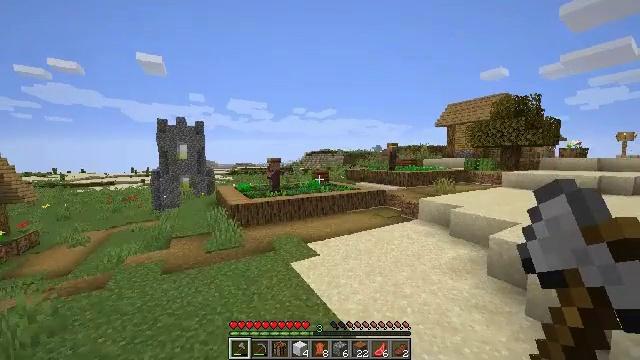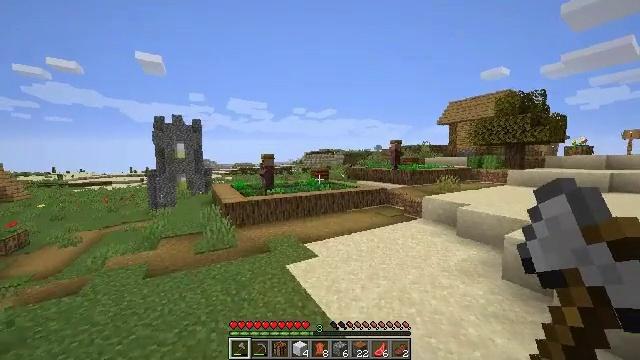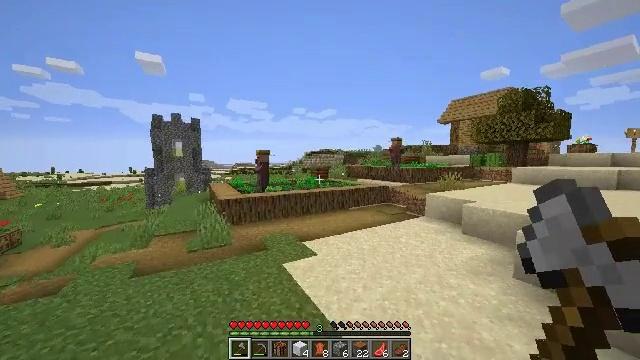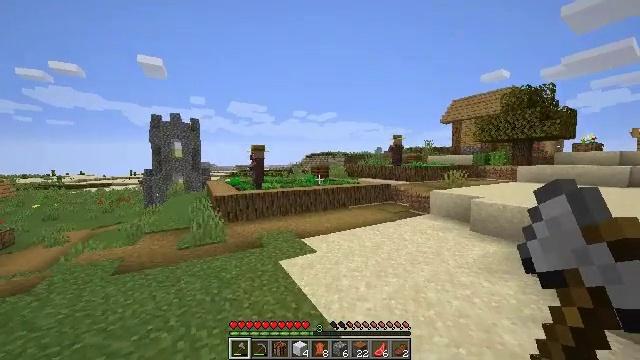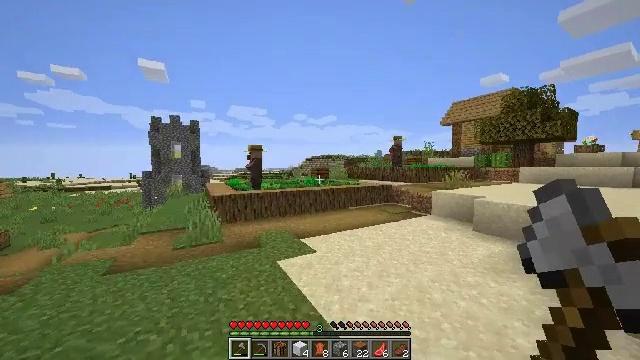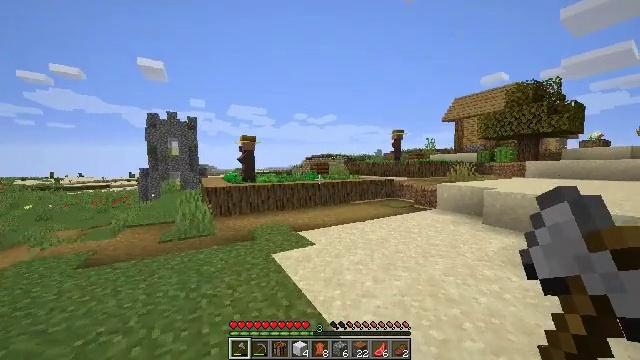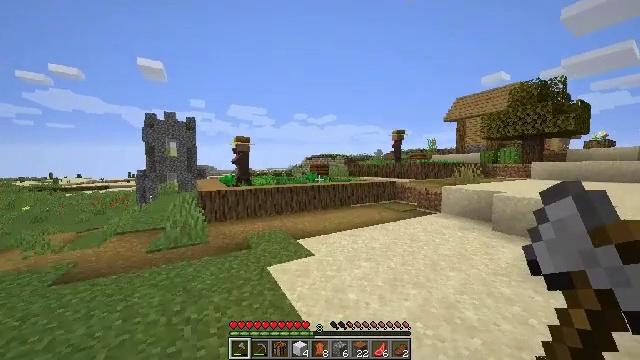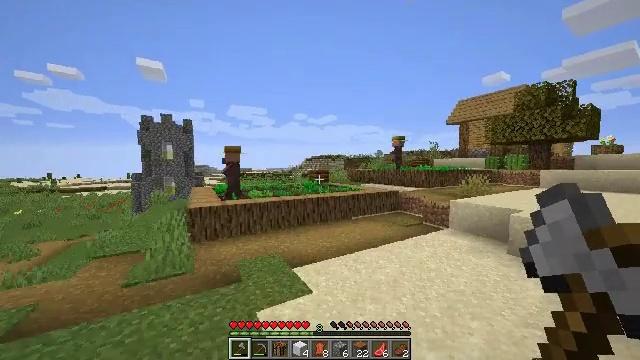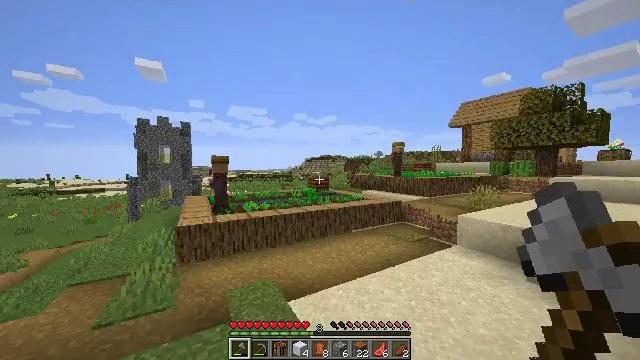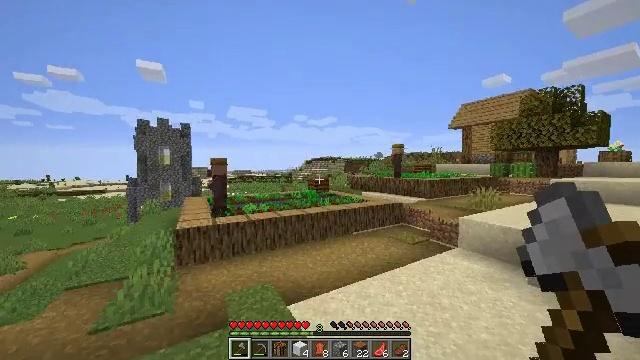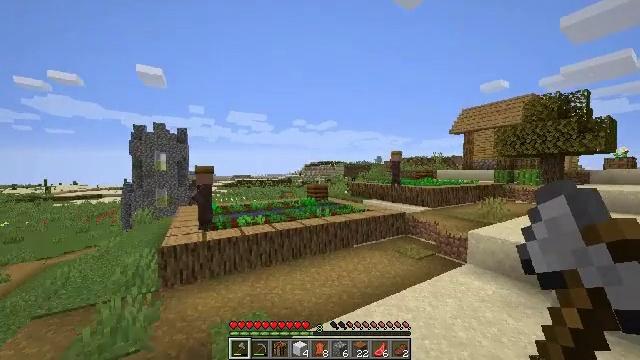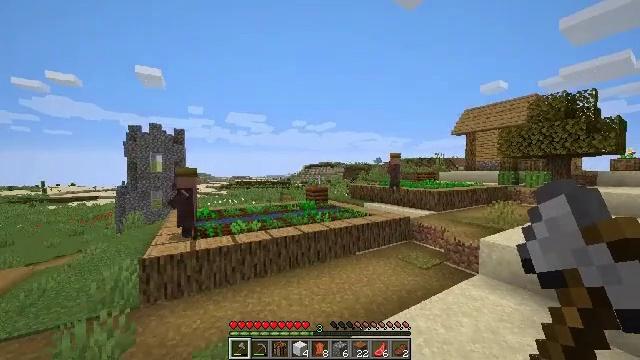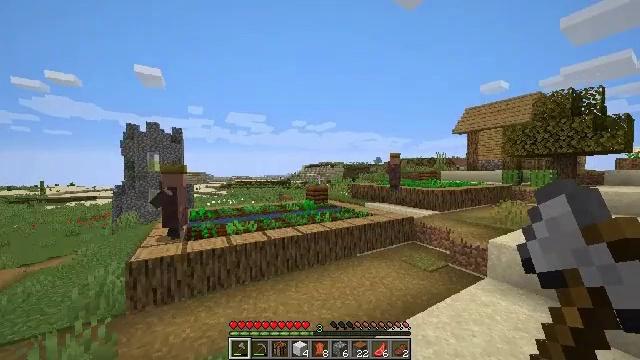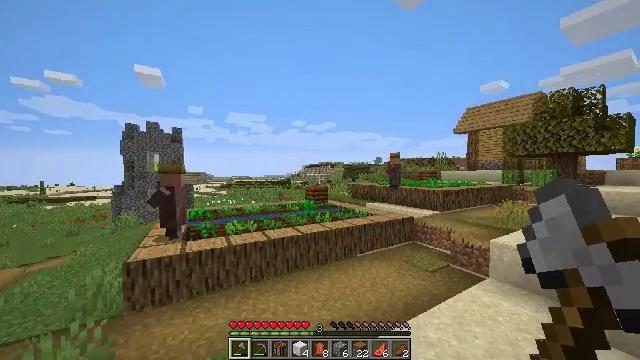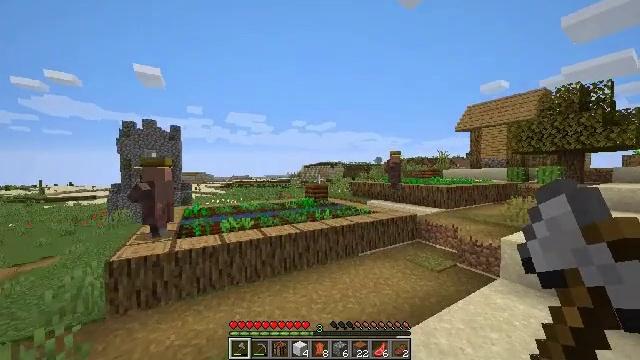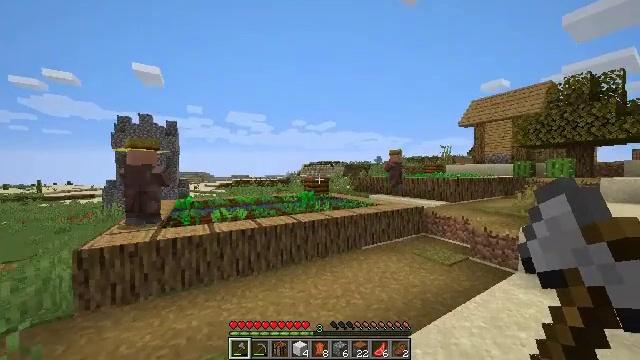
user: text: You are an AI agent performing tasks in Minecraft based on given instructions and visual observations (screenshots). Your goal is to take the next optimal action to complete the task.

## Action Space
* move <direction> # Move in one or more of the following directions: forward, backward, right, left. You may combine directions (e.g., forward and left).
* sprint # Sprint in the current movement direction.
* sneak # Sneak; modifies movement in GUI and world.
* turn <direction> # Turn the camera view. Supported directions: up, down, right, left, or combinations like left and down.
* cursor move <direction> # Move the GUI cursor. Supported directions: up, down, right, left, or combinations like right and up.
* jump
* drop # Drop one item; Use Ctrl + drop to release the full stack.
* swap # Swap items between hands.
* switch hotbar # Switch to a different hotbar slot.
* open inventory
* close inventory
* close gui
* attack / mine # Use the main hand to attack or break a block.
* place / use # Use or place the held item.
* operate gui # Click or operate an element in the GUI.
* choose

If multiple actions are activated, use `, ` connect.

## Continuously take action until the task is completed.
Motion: motion action
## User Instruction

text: Collect the composter for reuse.
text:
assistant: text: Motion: move forward, sprint, jump
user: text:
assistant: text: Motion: move forward, sprint, jump
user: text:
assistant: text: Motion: move forward, sprint, jump
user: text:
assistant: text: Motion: move forward, sprint, jump
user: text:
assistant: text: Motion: move forward, sprint, jump
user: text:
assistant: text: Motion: move forward, sprint, jump
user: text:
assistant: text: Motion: move forward, sprint, jump
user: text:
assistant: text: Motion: move forward, sprint, jump
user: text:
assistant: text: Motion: move forward, sprint, jump
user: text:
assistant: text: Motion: move forward, sprint, turn up, jump
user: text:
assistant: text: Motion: move forward, sprint, jump
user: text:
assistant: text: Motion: move forward, sprint, jump
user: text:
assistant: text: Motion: move forward, sprint
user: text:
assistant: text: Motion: move forward, sprint
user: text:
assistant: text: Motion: move forward, sprint
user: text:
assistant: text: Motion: move forward, sprint
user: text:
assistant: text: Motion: move forward, sprint
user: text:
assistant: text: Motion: move forward, sprint
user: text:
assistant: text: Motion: move forward, sprint, turn right and down
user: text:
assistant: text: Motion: move forward, sprint, turn right
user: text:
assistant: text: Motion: move forward, sprint
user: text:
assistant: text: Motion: move forward, sprint
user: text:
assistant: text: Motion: move forward, sprint
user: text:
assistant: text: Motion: move forward, sprint
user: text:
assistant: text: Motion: move forward, sprint
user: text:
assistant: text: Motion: move forward, sprint
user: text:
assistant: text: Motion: move forward, sprint, turn right
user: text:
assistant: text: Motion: move forward, sprint, turn right
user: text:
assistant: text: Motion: move forward, sprint, turn right and down
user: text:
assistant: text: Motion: move forward, sprint, turn right and down